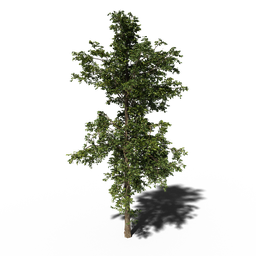
Label: nature